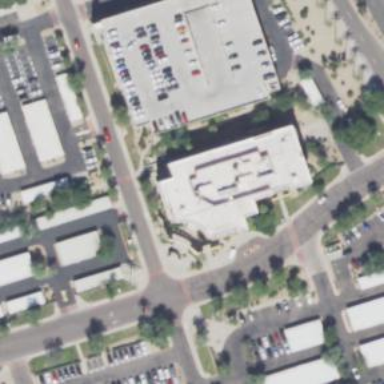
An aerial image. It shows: Healthcare clinic is depicted in the image.